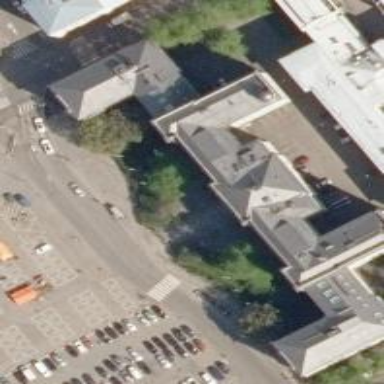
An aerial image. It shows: Parking area with surface.